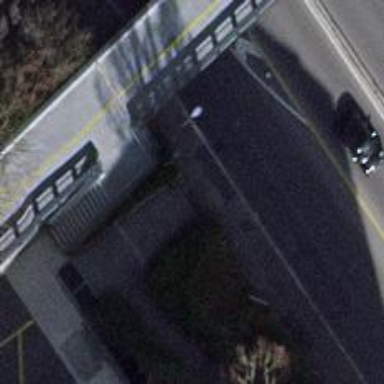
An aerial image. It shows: Asphalt sidewalk leading to public transport platform.